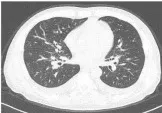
Cancerous lymphangitis.
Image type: radiology (ct)